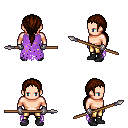
a pixel art fantasy rpg character, male body template, human, light skin, maroon tattered cape, gold greaves, brown ponytail hairstyle, metal gloves, black shoes, spear, four views (front, back, left, right), 2x2 character sprite sheet, small pixel art, hard edges, no anti-aliasing